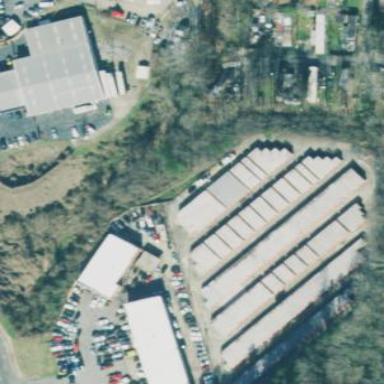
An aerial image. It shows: Warehouse building.